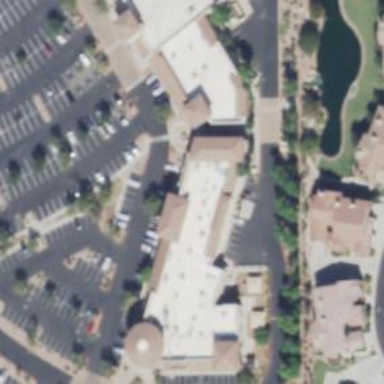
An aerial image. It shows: Retail building.